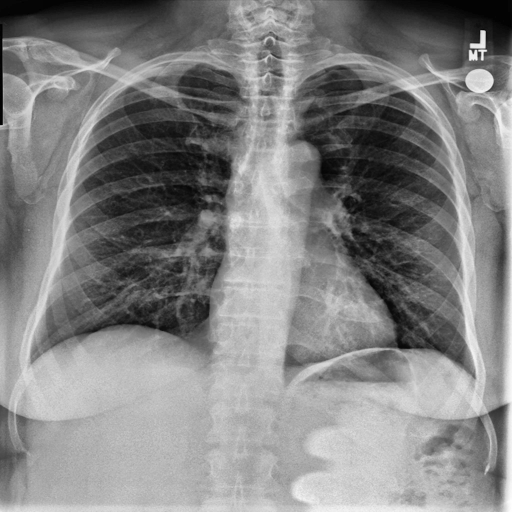
Finding: NORMAL